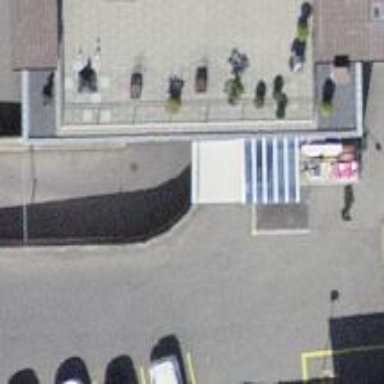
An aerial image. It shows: Entrance to parking area.